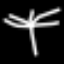
Label: palm tree